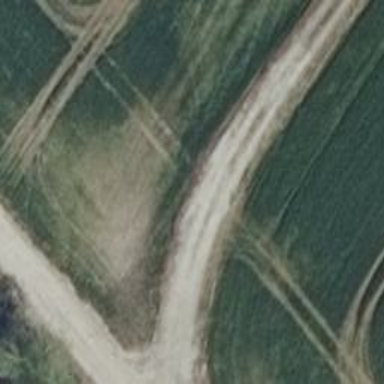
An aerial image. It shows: Track road with grade3 tracktype.